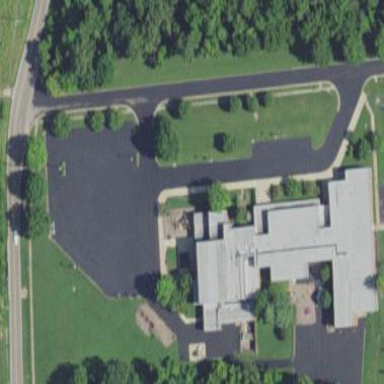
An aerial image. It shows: School building.